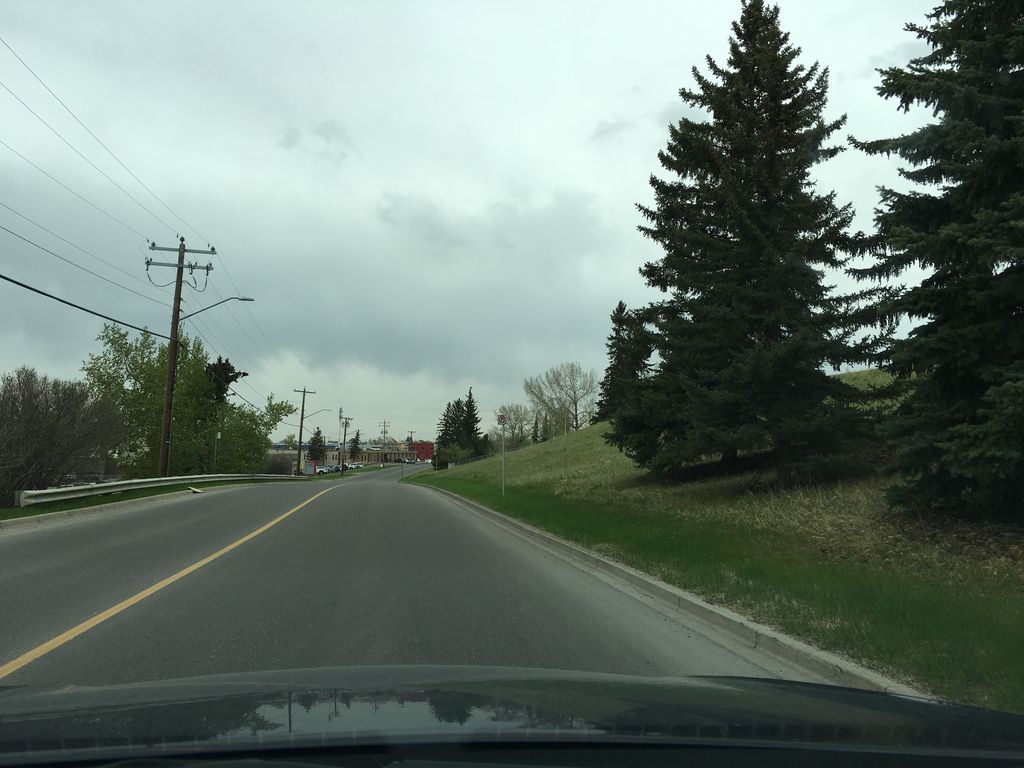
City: calgary